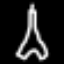
Label: The Eiffel Tower